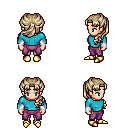
a pixel art fantasy rpg character, female body template, human, light skin, teal long-sleeve shirt, magenta pants, white blonde princess hairstyle, white cloth bracers, gold boots, four views (front, back, left, right), 2x2 character sprite sheet, small pixel art, hard edges, no anti-aliasing